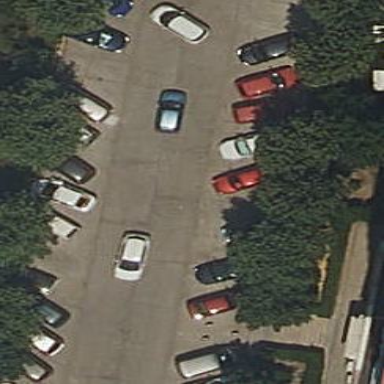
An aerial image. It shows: Parking area with surface.